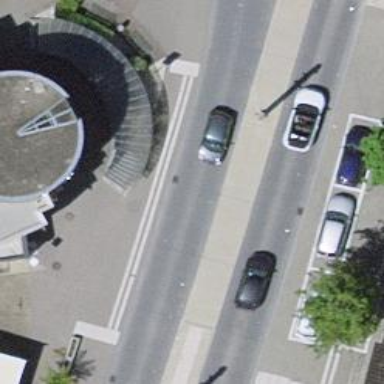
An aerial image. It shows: Road with steps.